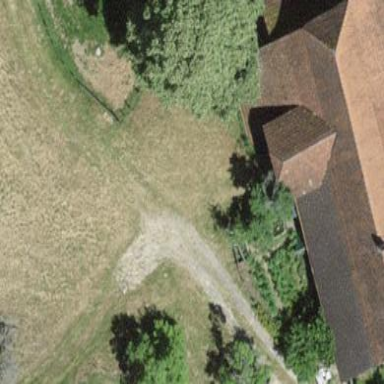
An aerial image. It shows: Farm building.